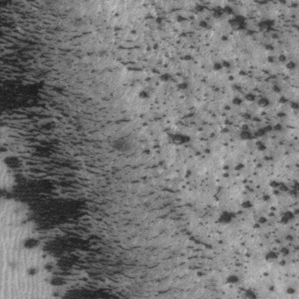
Label: frost